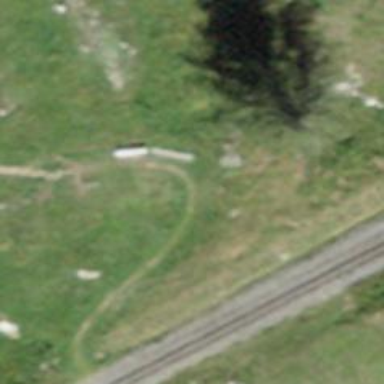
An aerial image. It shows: Brown bench in the vicinity.